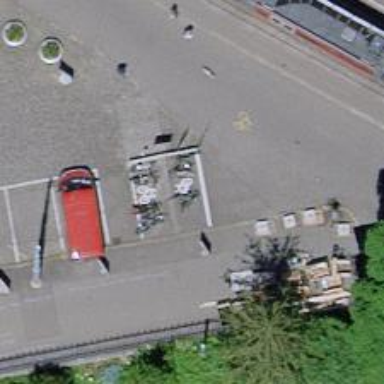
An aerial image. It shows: Bicycle repair station is available.